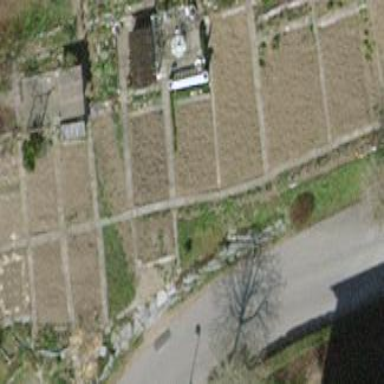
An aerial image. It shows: Plot in the allotments.